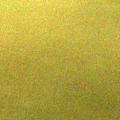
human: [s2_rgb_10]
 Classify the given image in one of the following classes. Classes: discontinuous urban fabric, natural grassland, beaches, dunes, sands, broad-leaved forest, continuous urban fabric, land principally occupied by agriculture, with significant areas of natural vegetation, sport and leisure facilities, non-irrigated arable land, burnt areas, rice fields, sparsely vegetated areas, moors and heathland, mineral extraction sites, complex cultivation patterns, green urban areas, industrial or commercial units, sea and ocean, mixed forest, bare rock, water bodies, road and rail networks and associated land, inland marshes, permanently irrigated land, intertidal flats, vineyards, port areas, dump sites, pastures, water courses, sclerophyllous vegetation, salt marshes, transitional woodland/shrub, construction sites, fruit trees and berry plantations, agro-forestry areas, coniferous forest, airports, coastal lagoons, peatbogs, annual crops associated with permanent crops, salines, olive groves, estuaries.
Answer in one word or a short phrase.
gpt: coastal lagoons